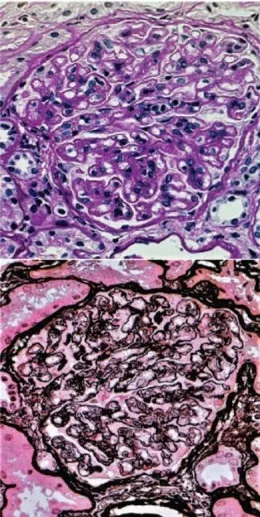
Light microscopy: (upper side, PAS stain; lower side, PAM stain) RBx1: first renal biopsy specimens (A). The glomeruli show large renal corpuscles and MPGN accompanied with PAS-positive deposits, thickening of the glomerular capillary walls, mild increase in mesangial matrix, and mild-to-moderate mesangial hypercellularity. A majority of the glomerular capillary loops demonstrates double contours. PAS stain, x400; PAM stain, x400.
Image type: pathology (pas)